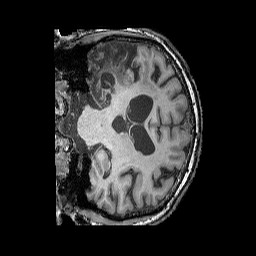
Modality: T1w
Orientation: coronal
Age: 67
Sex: male
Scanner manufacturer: siemens
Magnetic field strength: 3 T
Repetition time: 2.25 s
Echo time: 0.00411 s